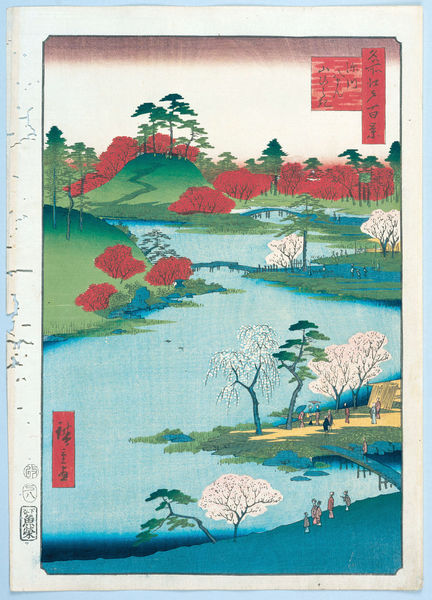
Titel: 100 berühmte Ansichten von Edo
Künstler: Utagawa Hiroshige
Schlagwörter: berg, blau, blätter, himmel, wasser, bäume, fluss, gelb, grün, landschaft, menschen, weiss, zeichnung, rot, hügel, brücke, rand, kartusche, japanisch, schriftzeichen, tusche, asiatisch